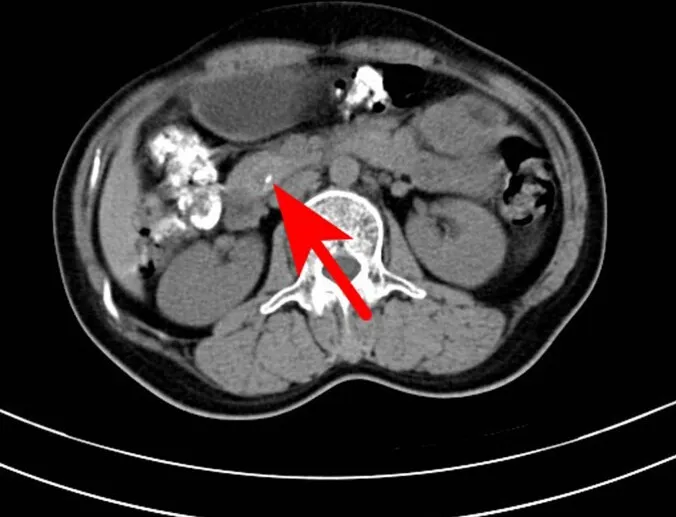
CT scan of the abdomen of the patient. The arrow points to a nodular slightly high-density shadow on the head of the pancreas, with a maximum transverse diameter of about 19 mm and a clear boundary, and a small saccular low-density shadow and a punctate calcification shadow.
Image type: radiology (ct)